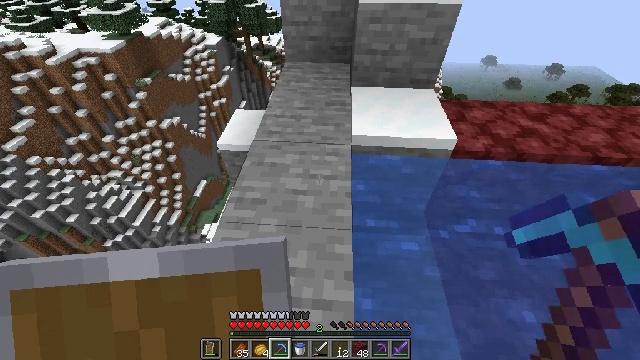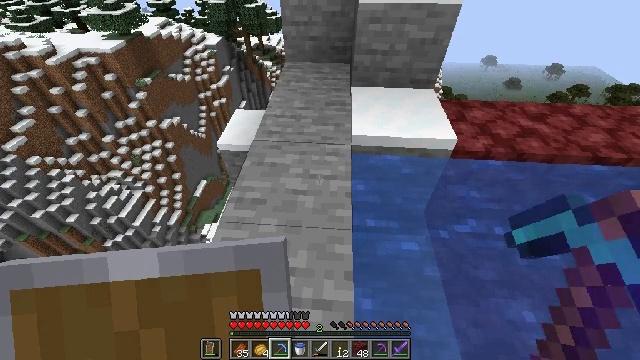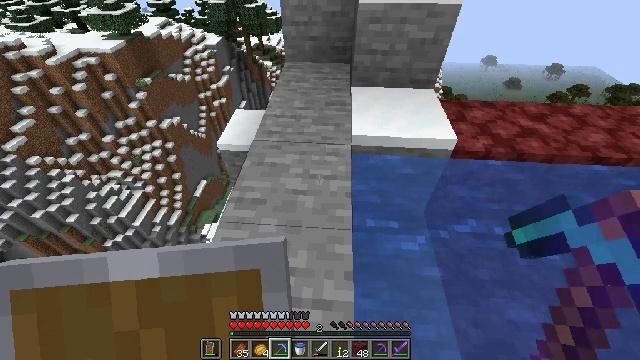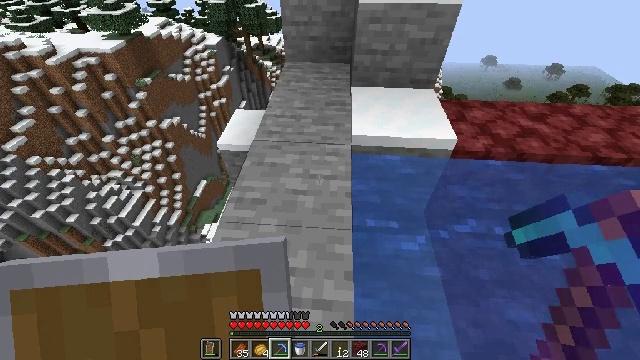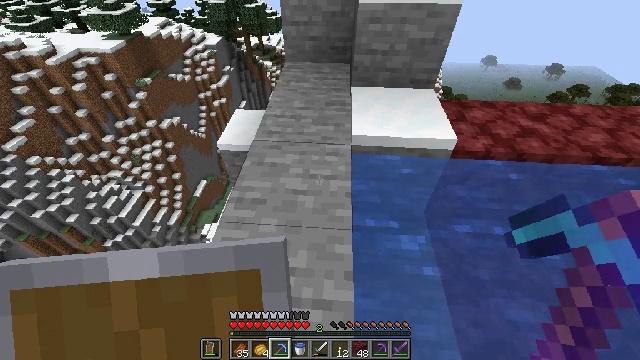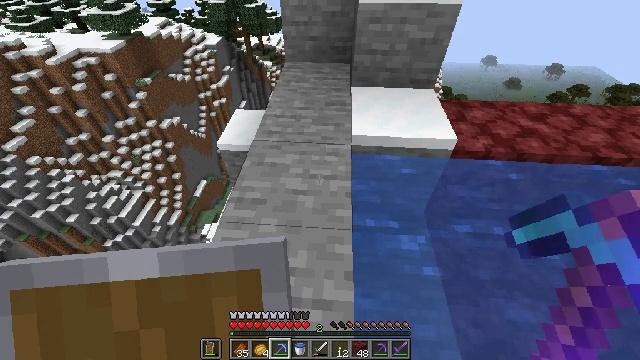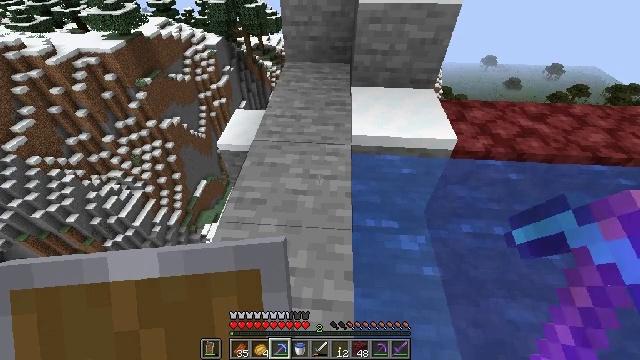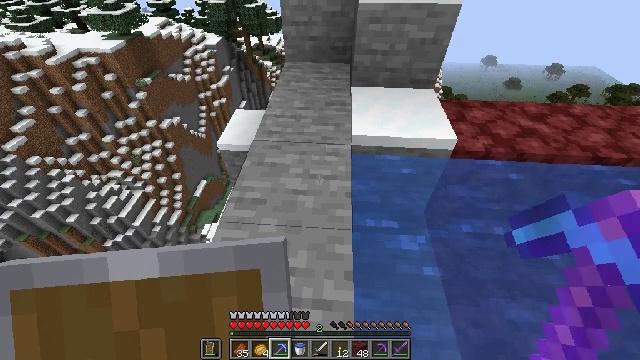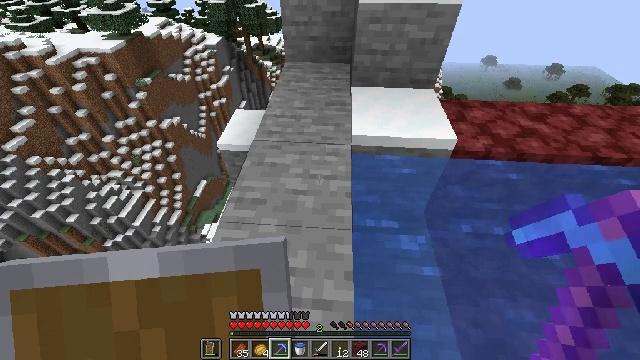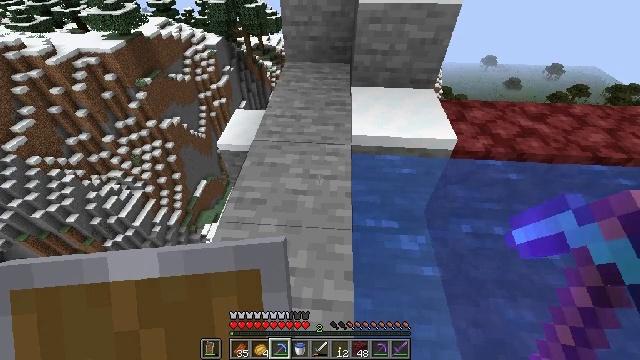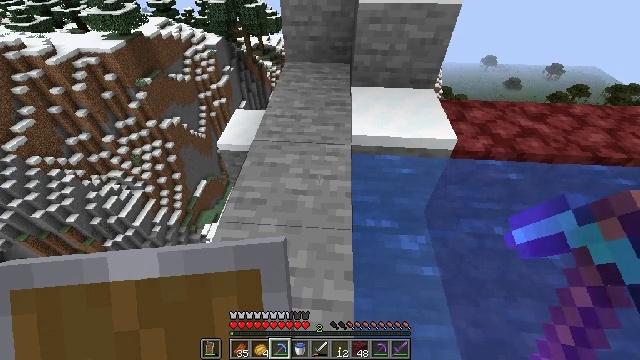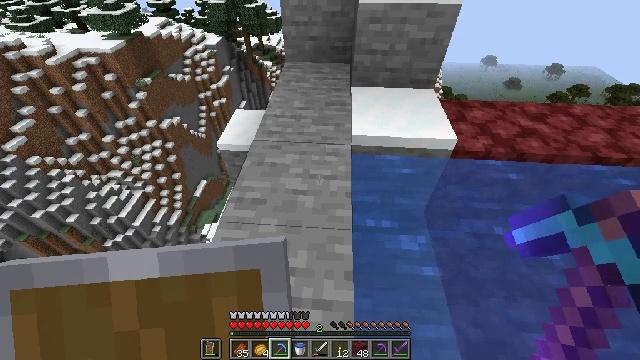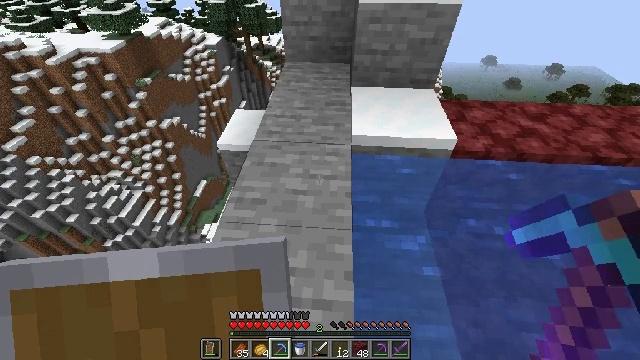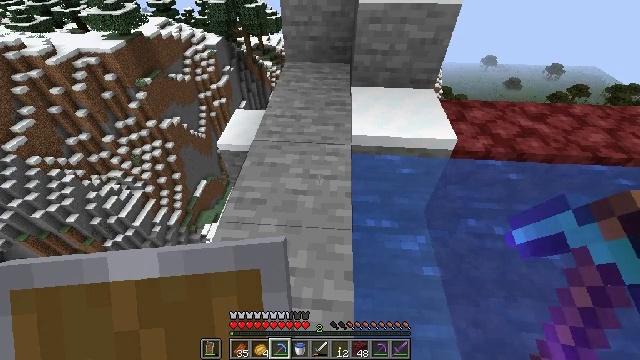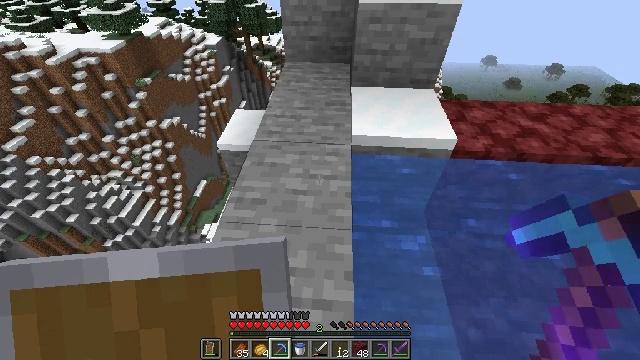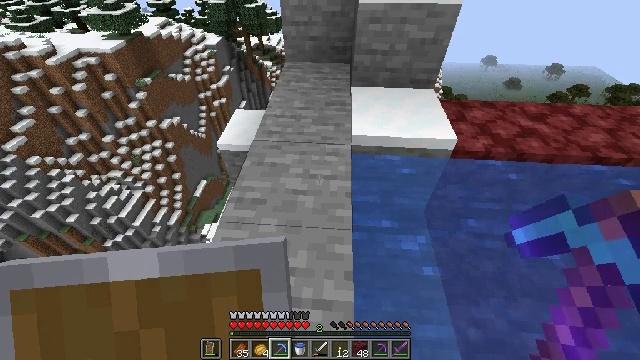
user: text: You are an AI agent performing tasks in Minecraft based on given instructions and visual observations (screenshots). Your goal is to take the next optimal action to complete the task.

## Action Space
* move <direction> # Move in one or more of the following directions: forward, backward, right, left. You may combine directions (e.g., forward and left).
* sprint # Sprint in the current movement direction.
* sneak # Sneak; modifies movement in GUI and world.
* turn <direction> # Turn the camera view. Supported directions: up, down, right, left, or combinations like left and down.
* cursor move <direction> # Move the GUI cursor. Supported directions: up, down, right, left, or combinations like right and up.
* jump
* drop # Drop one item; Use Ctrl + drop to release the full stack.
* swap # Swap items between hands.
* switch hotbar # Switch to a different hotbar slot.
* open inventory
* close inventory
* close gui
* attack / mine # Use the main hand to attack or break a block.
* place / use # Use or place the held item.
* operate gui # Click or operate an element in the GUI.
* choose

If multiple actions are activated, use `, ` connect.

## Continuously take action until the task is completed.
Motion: motion action
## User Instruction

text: Attack the ice to clear a path.
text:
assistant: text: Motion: no_op
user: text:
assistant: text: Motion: no_op
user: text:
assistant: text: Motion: no_op
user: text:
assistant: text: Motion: no_op
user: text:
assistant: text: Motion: no_op
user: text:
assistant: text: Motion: no_op
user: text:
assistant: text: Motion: no_op
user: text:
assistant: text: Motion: no_op
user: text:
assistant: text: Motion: no_op
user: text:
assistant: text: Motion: no_op
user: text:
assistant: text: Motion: no_op
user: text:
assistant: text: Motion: no_op
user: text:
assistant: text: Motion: no_op
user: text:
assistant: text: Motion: no_op
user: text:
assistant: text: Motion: no_op
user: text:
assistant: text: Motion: no_op
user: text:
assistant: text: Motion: no_op
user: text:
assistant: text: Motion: no_op
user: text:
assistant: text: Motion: no_op
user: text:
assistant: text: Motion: no_op
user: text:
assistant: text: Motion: no_op
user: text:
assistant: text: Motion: no_op
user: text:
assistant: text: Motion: no_op
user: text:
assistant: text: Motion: no_op
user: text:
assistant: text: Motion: no_op
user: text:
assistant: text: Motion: no_op
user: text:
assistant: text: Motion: no_op
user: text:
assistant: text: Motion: no_op
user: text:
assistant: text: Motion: no_op
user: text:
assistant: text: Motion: no_op